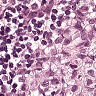
Metastatic tissue present: yes